Brain MRI, t2w sequence, axial 2D slice.
Patient: age 32, sex F, weight 95 kg, height 1.95 m
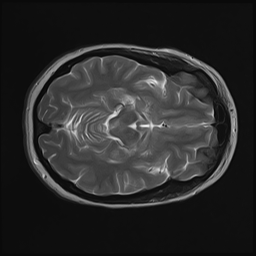